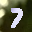
Label: 7